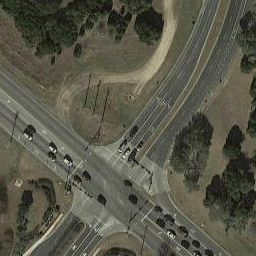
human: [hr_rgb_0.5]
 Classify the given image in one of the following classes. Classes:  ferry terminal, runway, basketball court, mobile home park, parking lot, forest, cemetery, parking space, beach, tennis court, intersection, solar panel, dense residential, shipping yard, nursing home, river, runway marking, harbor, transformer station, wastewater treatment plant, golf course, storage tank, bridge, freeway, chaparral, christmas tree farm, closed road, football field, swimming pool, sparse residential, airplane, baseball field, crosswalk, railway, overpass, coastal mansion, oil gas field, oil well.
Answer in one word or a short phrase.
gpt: intersection